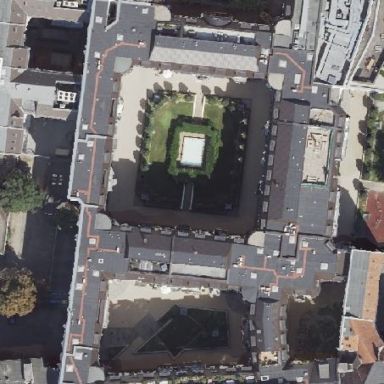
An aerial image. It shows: Courtyard created by human intervention.